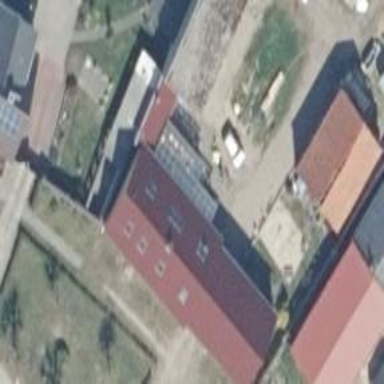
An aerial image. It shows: Residential house with gabled roof.